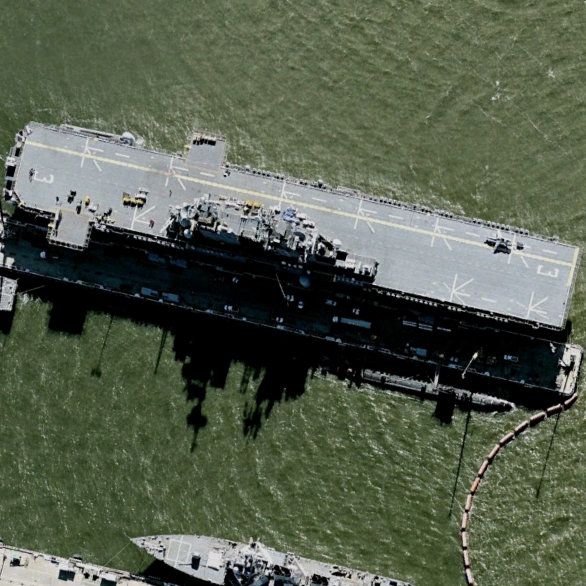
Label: assault